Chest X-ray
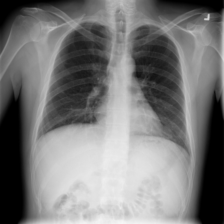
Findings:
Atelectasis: negative
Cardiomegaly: negative
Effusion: negative
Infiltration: negative
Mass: negative
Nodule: negative
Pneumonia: negative
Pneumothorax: negative
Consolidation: negative
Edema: negative
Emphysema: negative
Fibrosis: negative
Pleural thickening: negative
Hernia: negative